An envelope spectrum derived from a bearing vibration measurement is shown; the reference markers locate BPFO, BPFI, BSF and FTF for this bearing geometry and shaft speed. What is the most likely bearing condition (normal, inner_race, outer_race, ball)?
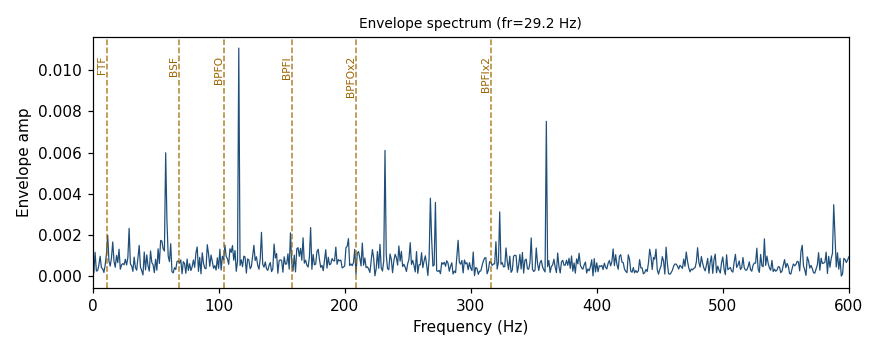
Answer: normal